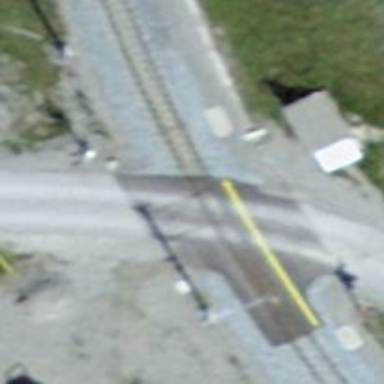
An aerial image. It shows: Level crossing along the railway.